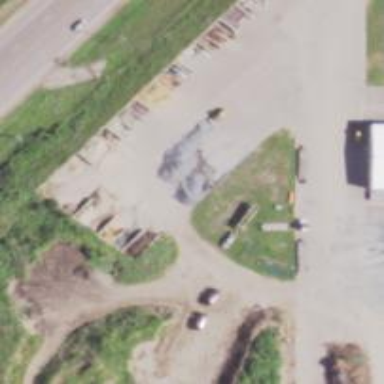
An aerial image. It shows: Recycling center that accepts garden waste.